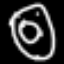
Label: donut